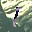
Label: 1